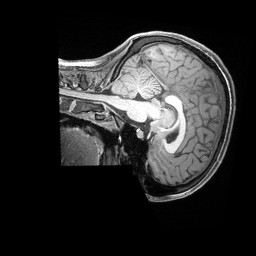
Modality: T1w
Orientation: sagittal
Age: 20
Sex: female
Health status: healthy
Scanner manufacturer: siemens
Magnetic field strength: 3 T
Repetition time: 2.4 s
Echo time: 0.00228 s